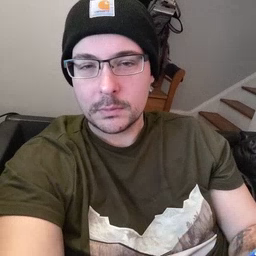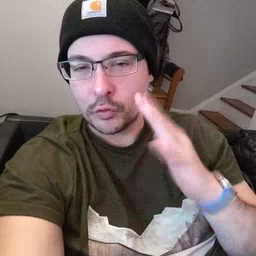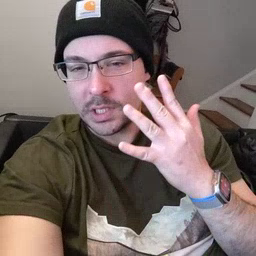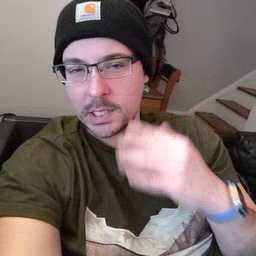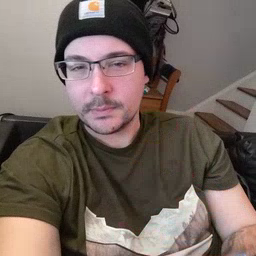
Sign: tree